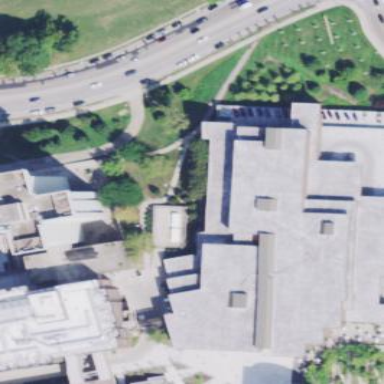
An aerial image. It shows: Library building.